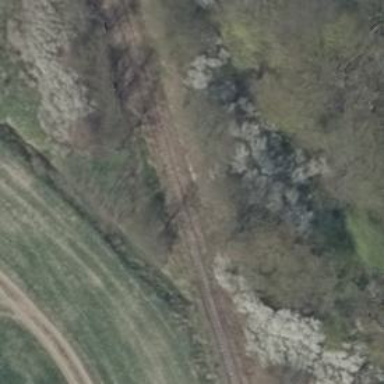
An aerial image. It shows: Railway signal.